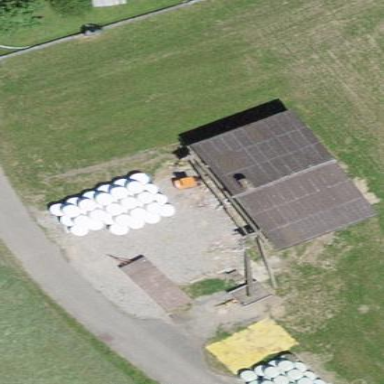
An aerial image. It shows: Farm building with gabled roof oriented across.